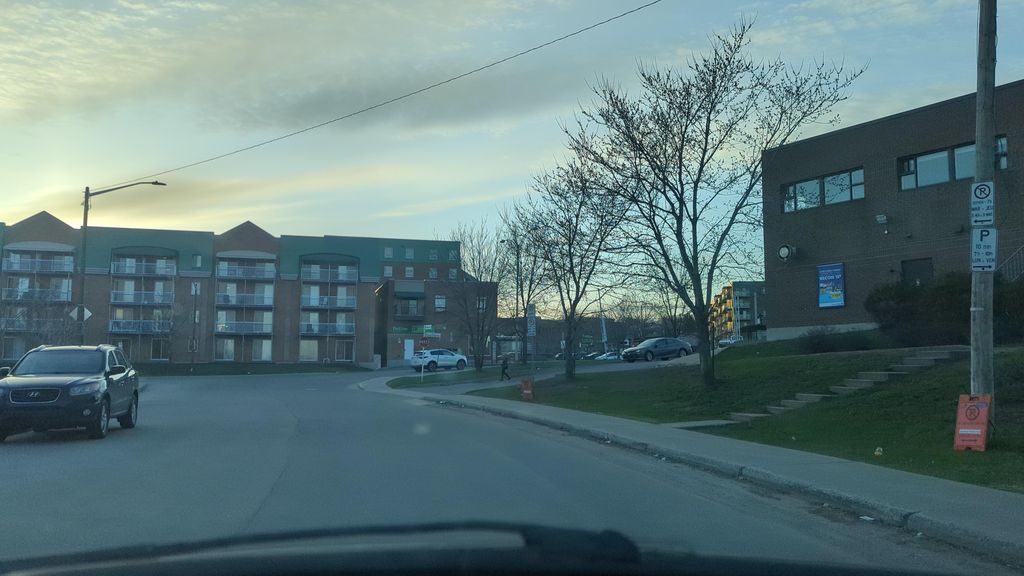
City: quebec_city